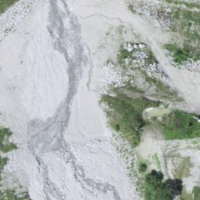
EUNIS habitat code: 43
Species observed at this site:
Cinclus cinclus